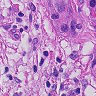
Metastatic tissue present: yes